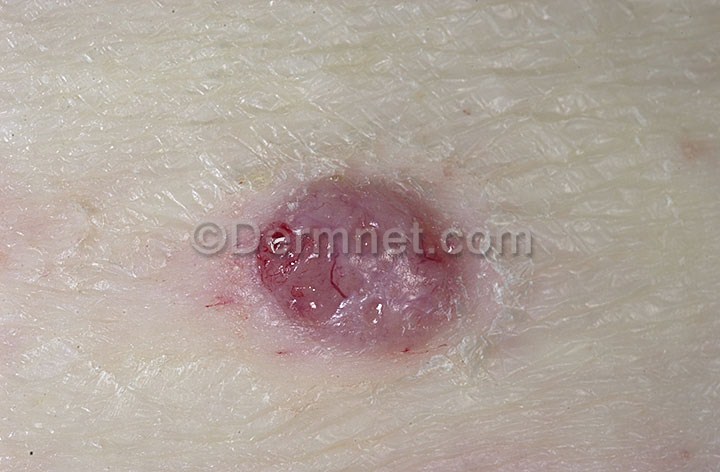
Disease: Actinic Keratosis Basal Cell Carcinoma and other Malignant Lesions